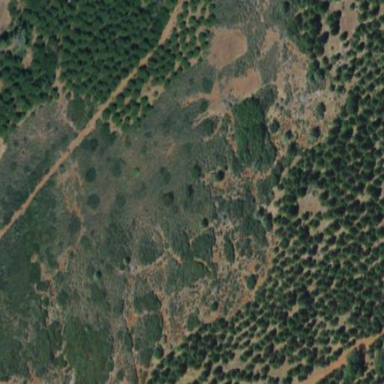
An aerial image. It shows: Forest area.